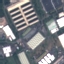
Land use / land cover class: Industrial